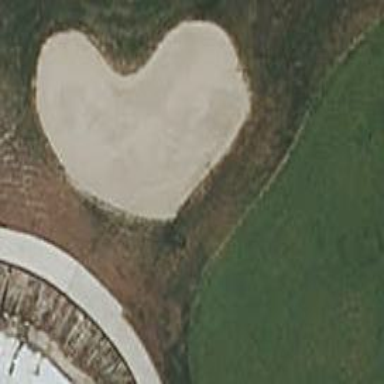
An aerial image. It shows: Sand bunker on golf course.